Current action and preconditions to check: path_clear

Your task: For each precondition in the list above, predict whether it will hold at this action.

Consider the current scene as observed from the mobile robot's camera, and analyze the predicted future states of all dynamic agents (e.g., people, animals, vehicles, or any moving entities) within the NEXT SECOND.

IMPORTANT: Only answer "very likely" if you are absolutely certain—based on strong, clear evidence—that a dynamic agent will violate the precondition in the predicted future state. Do NOT answer "very likely" for unlikely, ambiguous, or low-probability risks.

Ask yourself for each precondition: Is there a high probability, with clear and convincing evidence, that the predicted future states of any dynamic agent will interfere with the predicted future state of the currently executing action within the NEXT SECOND, causing that precondition to fail?

Assess the risk level based on these predictions. Use "likely" or "very likely" if motions create a clear risk of interference.

Use "neutral" or "improbable" if agents are nearby but their predicted paths are clearly diverging or non-conflicting.

Failure Risk Categories: "very improbable", "improbable", "neutral", "likely", "very likely"

Answer Format: Output ONLY the probability_of_failure value from these categories: "very improbable", "improbable", "neutral", "likely", "very likely"

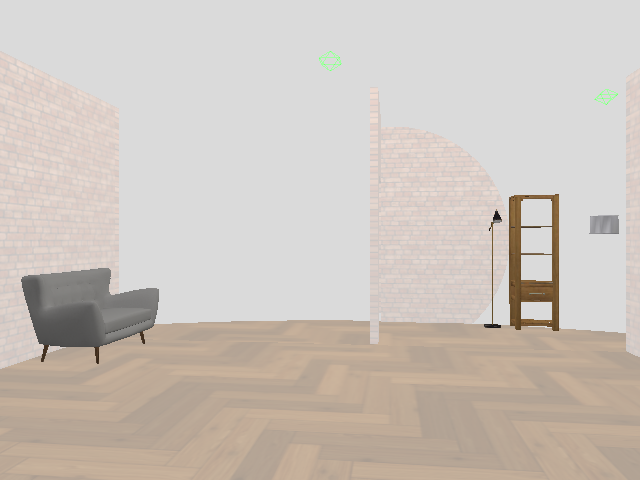

Answer: very improbable